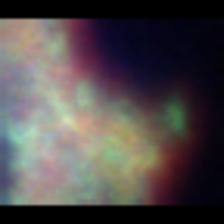
Taxon: Unknown_full_image
Group: Unknown